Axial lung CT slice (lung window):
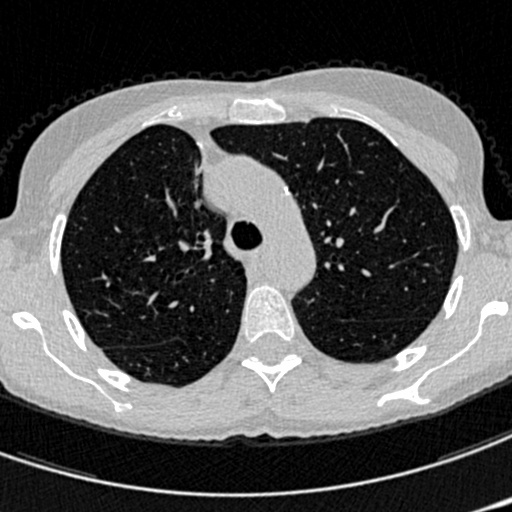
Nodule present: no